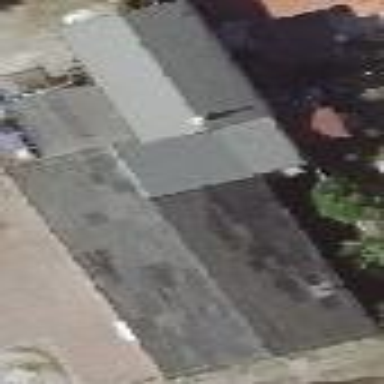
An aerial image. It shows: Industrial building with gabled roof.